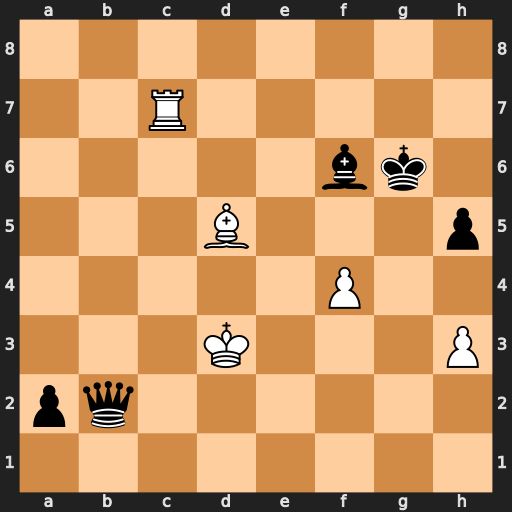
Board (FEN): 8/2R5/5bk1/3B3p/5P2/3K3P/pq6/8
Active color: w
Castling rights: -
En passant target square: -
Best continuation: Be4+ Kh6 Rh7#